Question: I have an Asp.net mvc4 application, in which I would like to personalize the exception page
'''
<customErrors mode="On" defaultRedirect="~/Views/Shared/Error.cshtml" ></customErrors>
'''
the Error page :
'''
@model System.Web.Mvc.HandleErrorInfo
@{
ViewBag.Title = "Erreur";
}
<p>Take it easy</p>
<hgroup class="title">
<h1 class="error">Erreur.</h1>
<h2 class="error">Une erreur s'est produite lors du traitement de la requete.</h2>
</hgroup>
'''
When an exception is thrown, I get a different view :

What is the reason of this error?
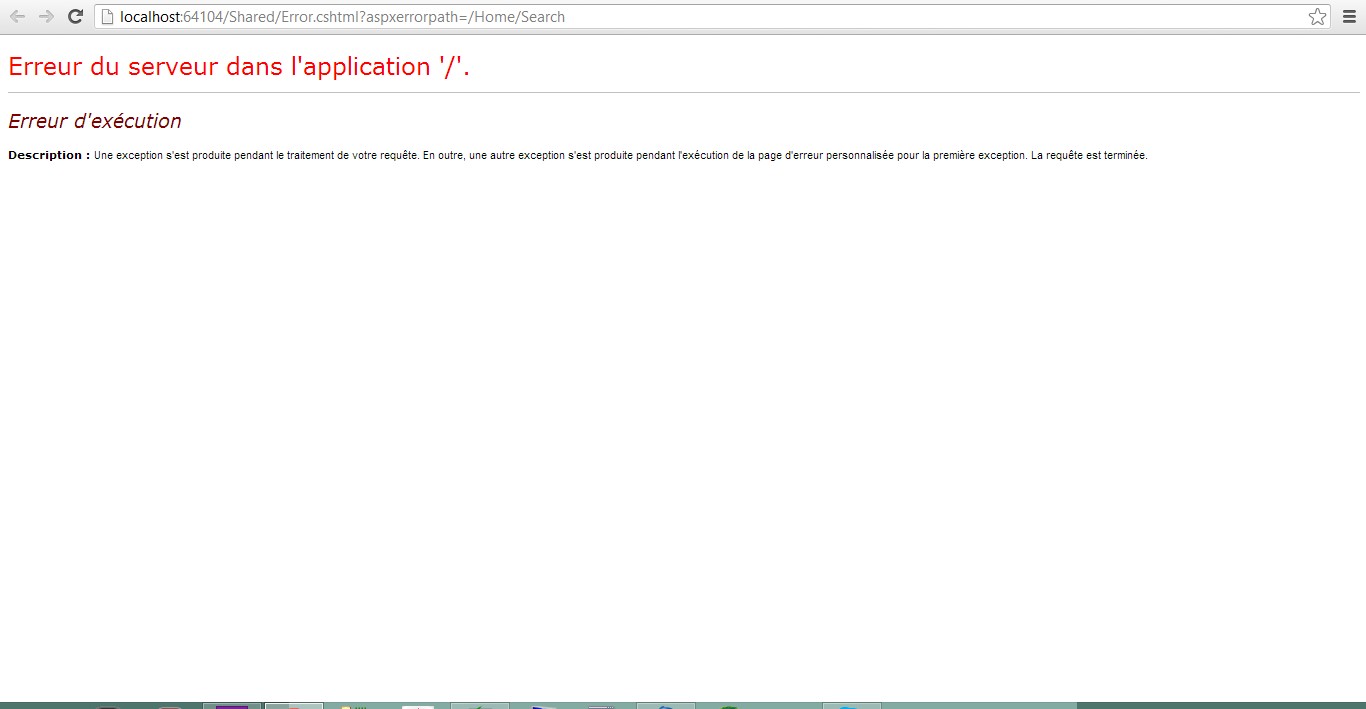
Answer: You need the error URL to point to the of your error page. Not to the .cshtml as you have it. If your error page's action method (which returns the view defined in Error.cshtml) is "CustomError" and is located in "ErrorController", then you would put the following:
'''
<customErrors mode="On" defaultRedirect="Error/CustomError" >
</customErrors>
'''